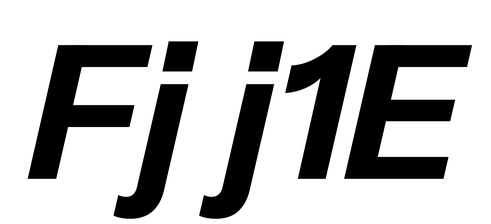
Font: InstrumentSans-Italic_Bold_Italic